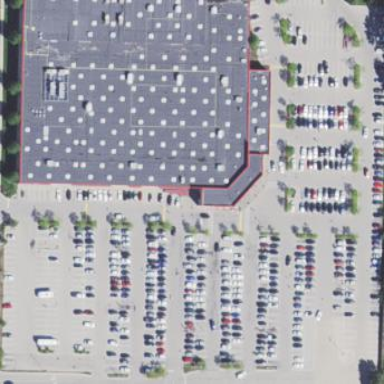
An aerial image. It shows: Parking area.